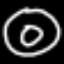
Label: donut